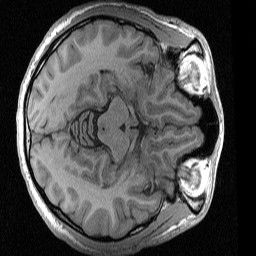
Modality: T1w
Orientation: axial
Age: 25
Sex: male